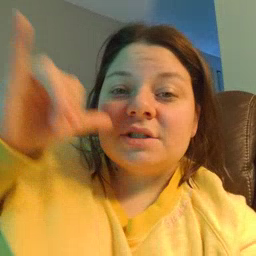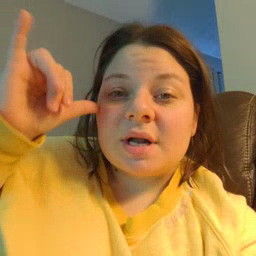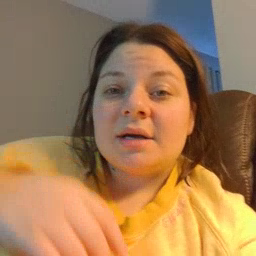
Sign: yesterday